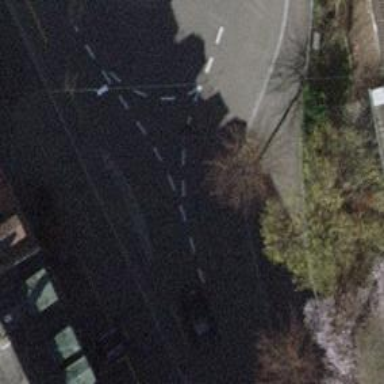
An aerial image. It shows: Residential road with asphalt surface. There is advisory cycle lane.